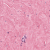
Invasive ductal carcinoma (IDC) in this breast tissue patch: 0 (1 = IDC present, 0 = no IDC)